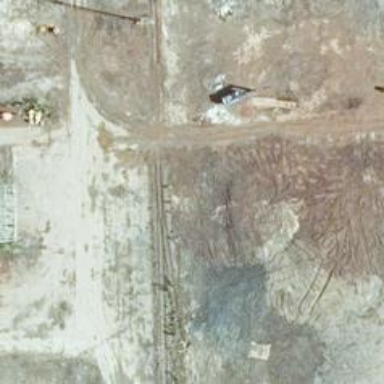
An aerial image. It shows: Rail spur service.